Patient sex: F
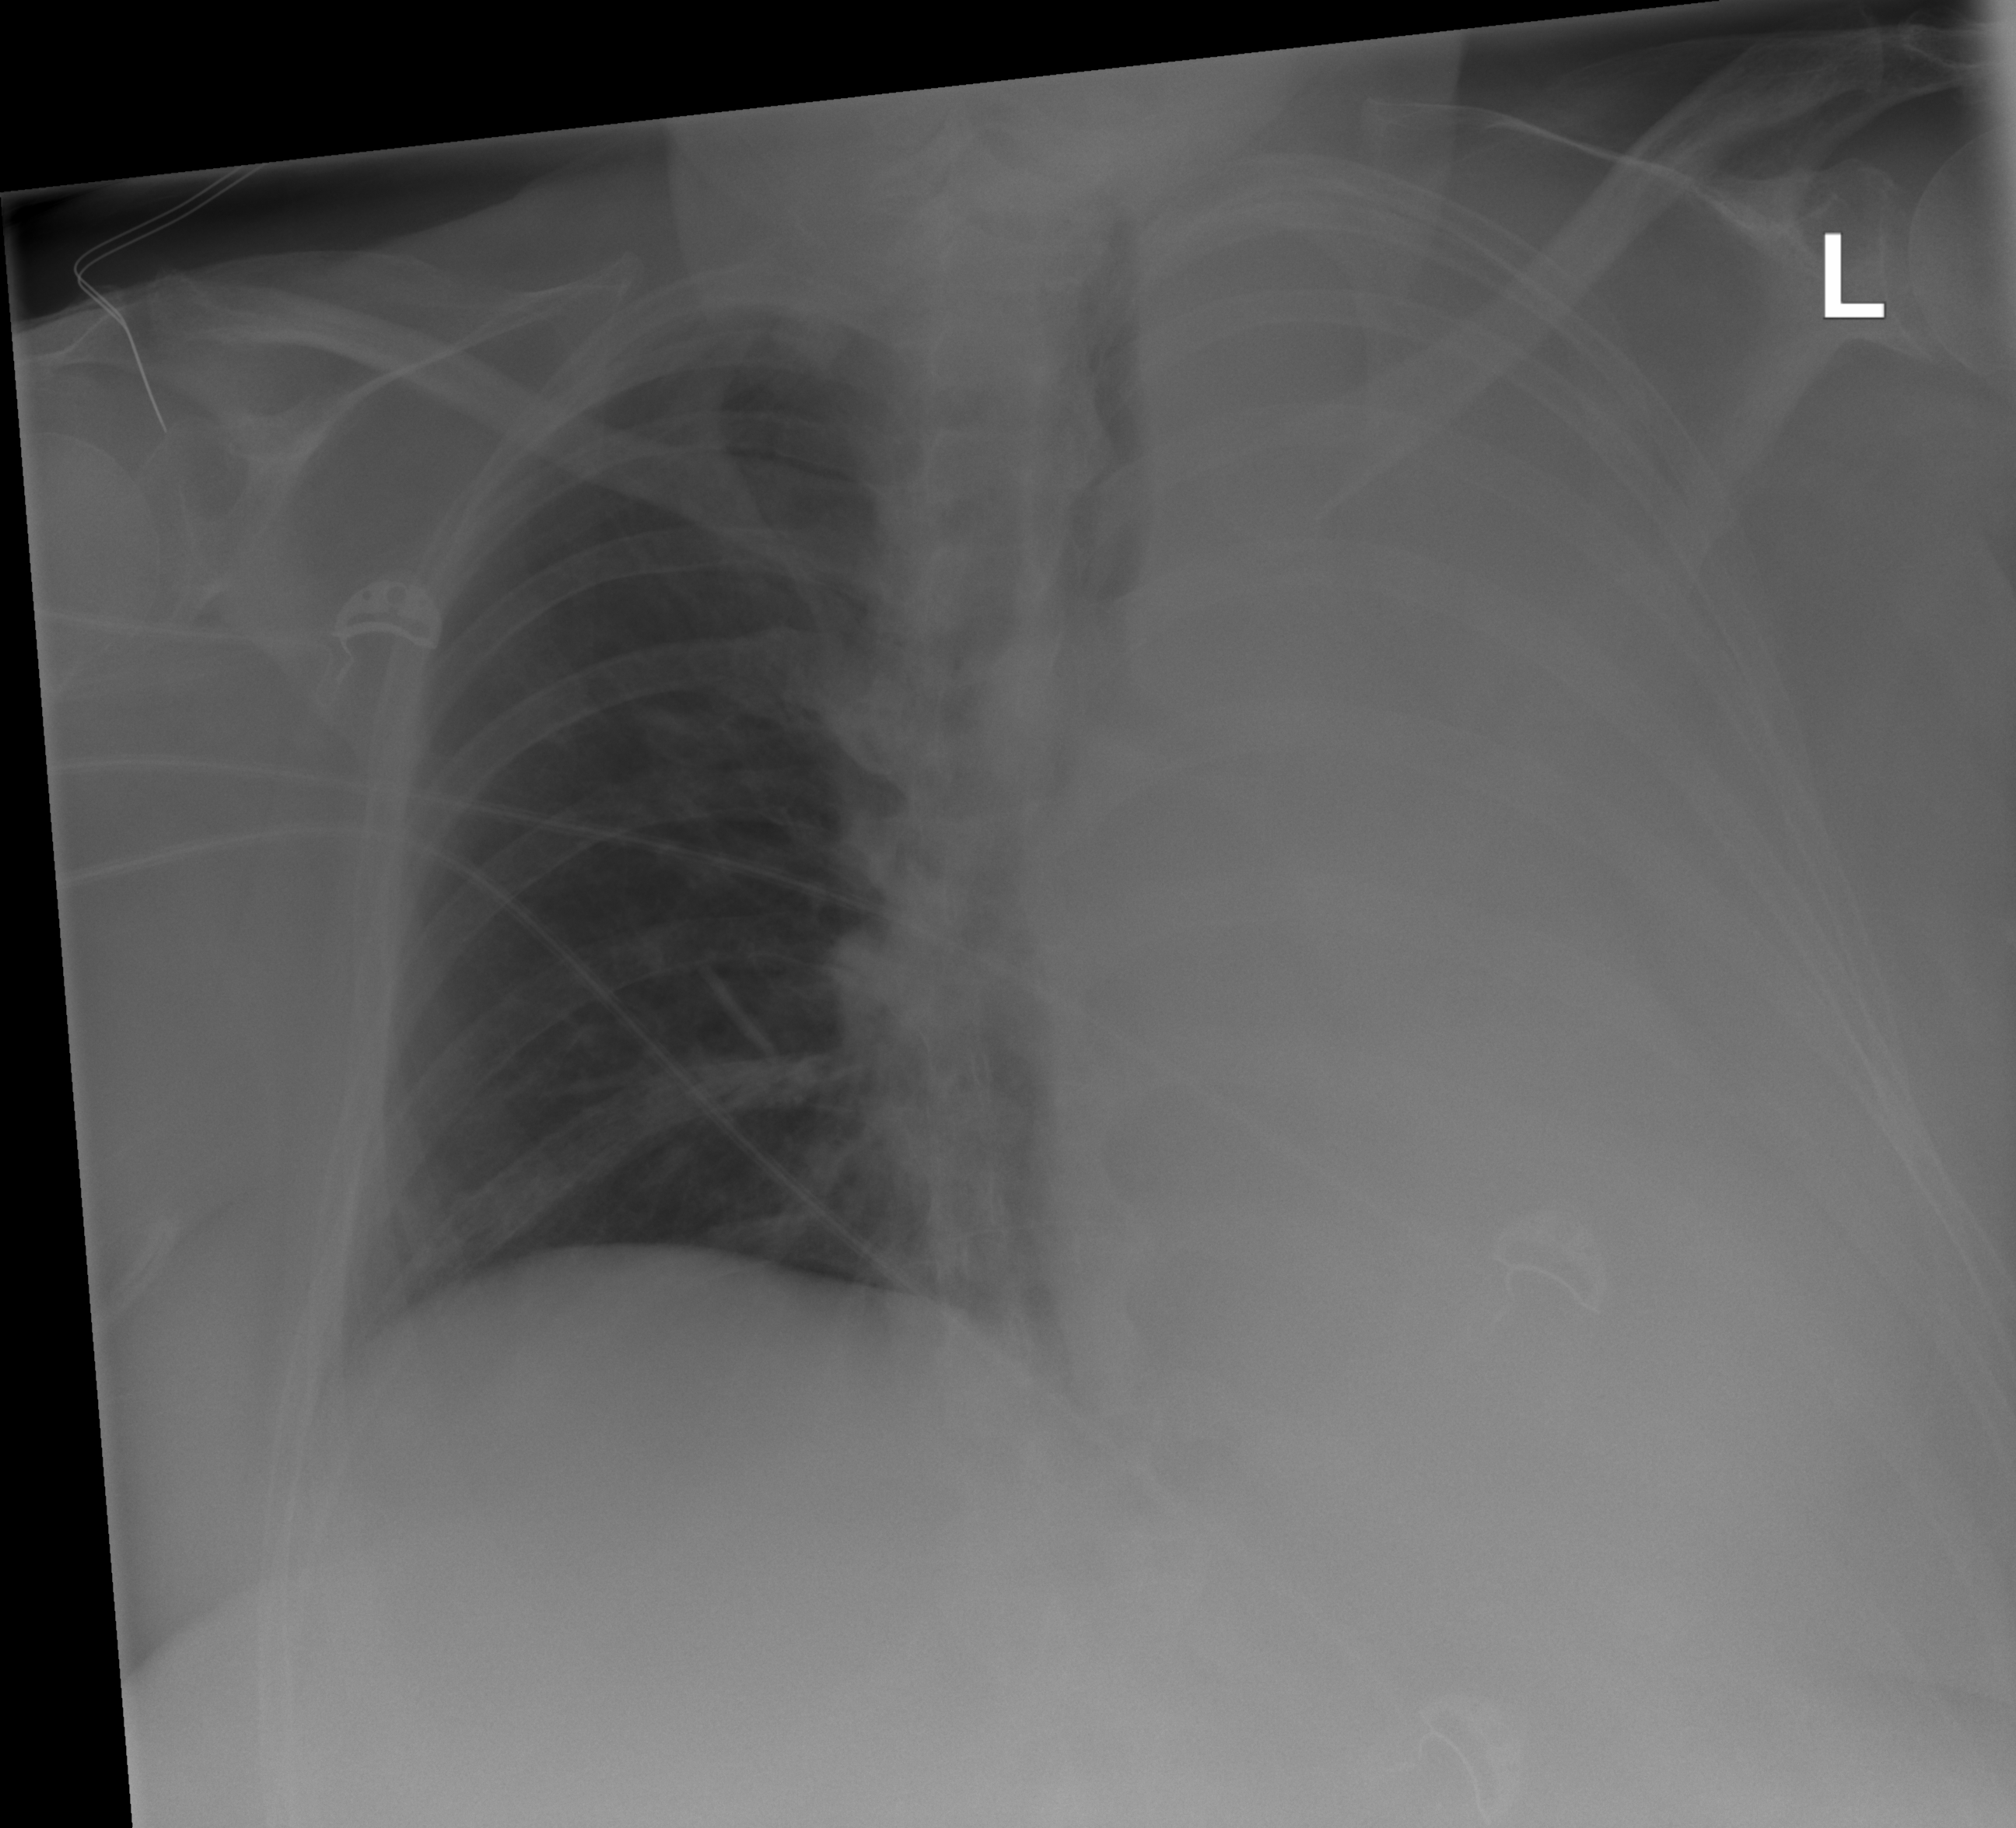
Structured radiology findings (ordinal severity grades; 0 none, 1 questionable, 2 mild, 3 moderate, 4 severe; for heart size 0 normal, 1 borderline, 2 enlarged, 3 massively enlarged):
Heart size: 2
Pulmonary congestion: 1
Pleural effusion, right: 0
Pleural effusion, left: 2
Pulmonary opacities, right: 0
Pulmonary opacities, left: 0
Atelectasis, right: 0
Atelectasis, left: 4